Question: I am trying to import a sibling project 'tom-commons'. My project 'budget_assistant' needs 'tom-commons' as a dependency, and they are both in the same workspace folder, not nested. It works fine in Intellij IDEA and the command line. But Eclipse does not seem to like it.

I don't think it is liking the ".." relative path and Eclipse must think it is a folder nested under my project. Is there a way to resolve this dependency into an absolute URL?
Here is my 'settings.gradle'
'''
include ':..:tom-commons'
'''
And here is my 'build.gradle'
'''
repositories {
mavenCentral()
}
apply plugin: 'java'
apply plugin: 'eclipse'
apply plugin: 'idea'
dependencies {
compile group: 'com.google.guava', name: 'guava', version: '18.0'
compile 'org.xerial:sqlite-jdbc:3.8.7'
compile 'net.jcip:jcip-annotations:1.0'
compile 'joda-time:joda-time:2.7'
compile project(':..:tom-commons')
}
sourceSets {
main.java.srcDir "src/main/java"
}
jar {
from configurations.compile.collect { entry -> zipTree(entry) }
}
'''
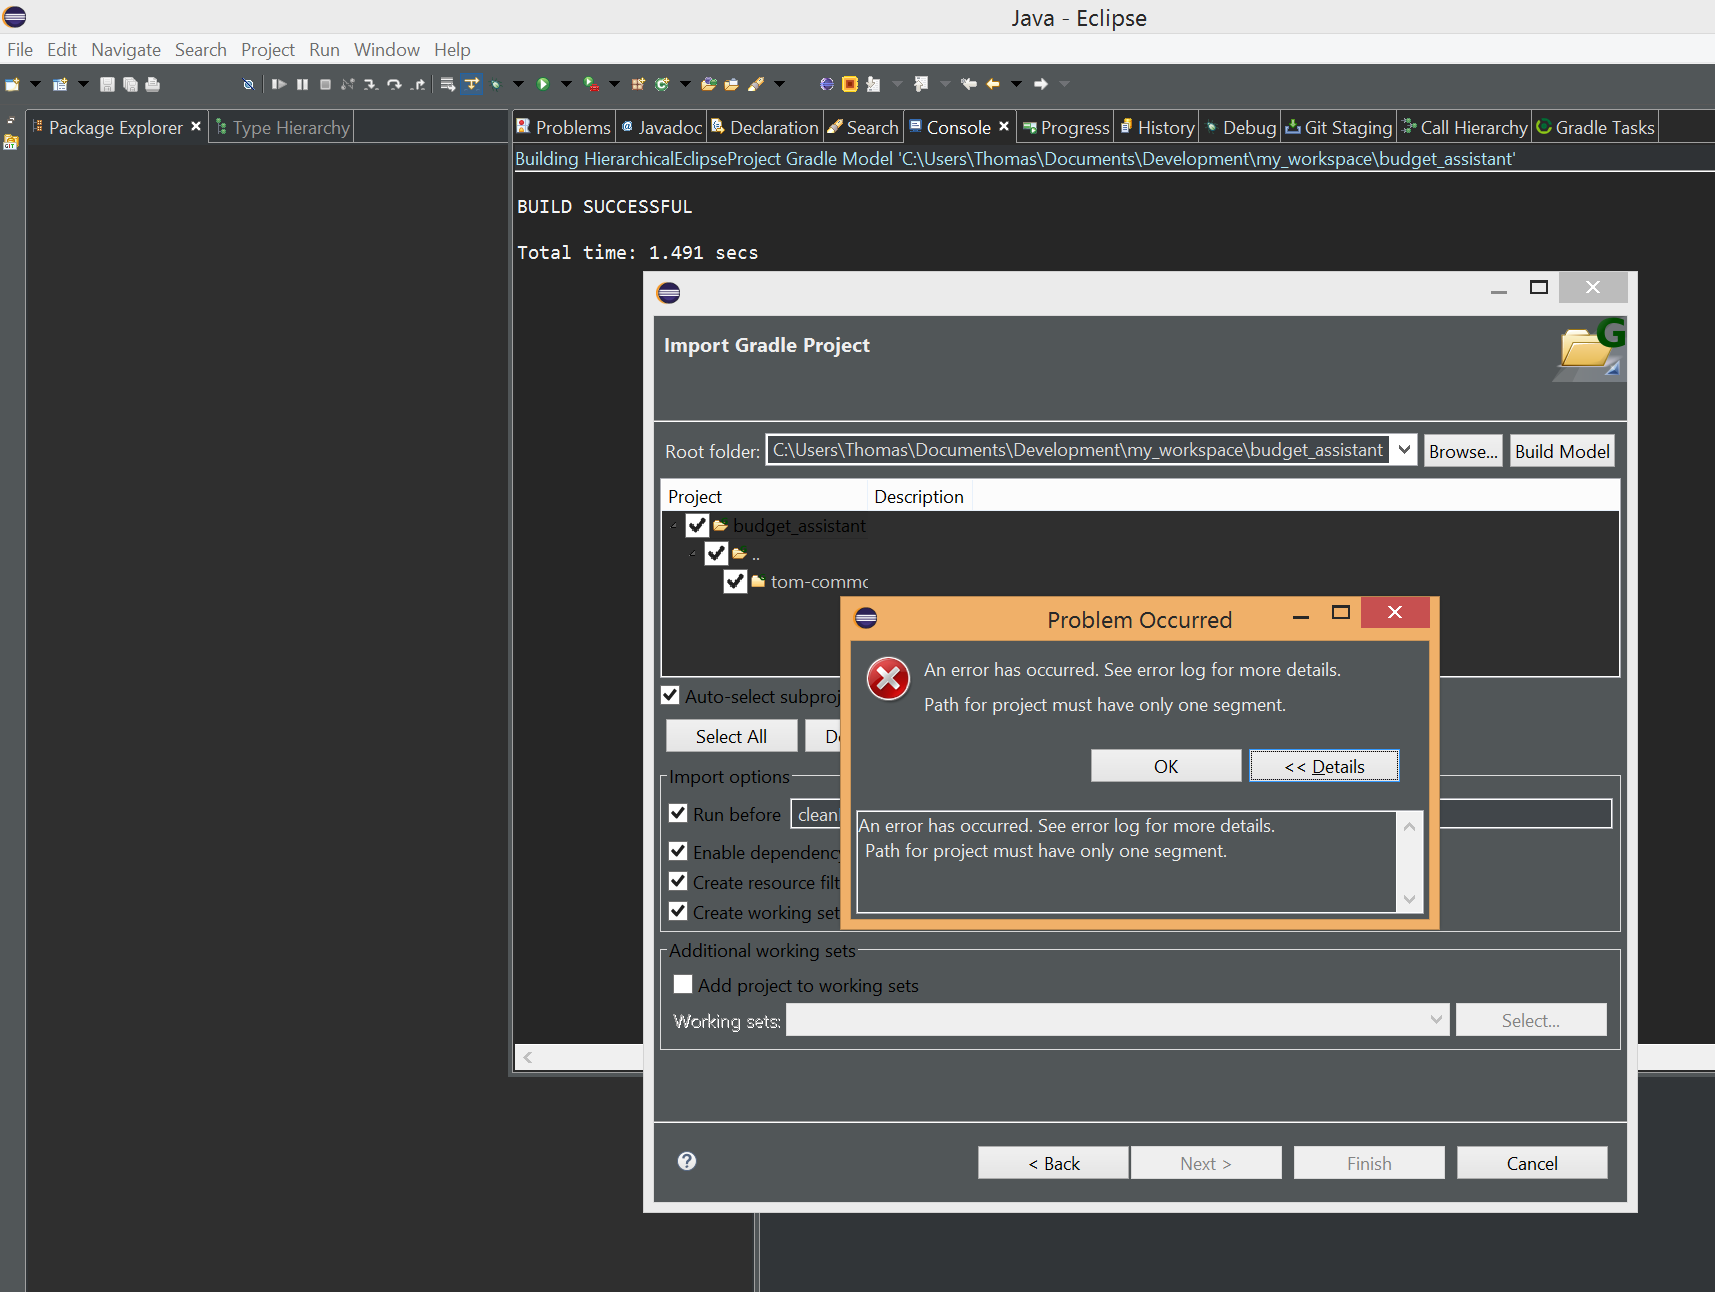
Answer: The problem is that you are implicitly creating a project called ":.." and the Gradle tooling API directly reflects that in its project model as an "EclipseProject" who's name is "..". But. ".." is not a valid name for a project in an Eclipse workspace which causes the exception.
I still think this is a bug, in a sense. As we can put some blame on both Gradle tooling API for returning something illegal; and the tooling for not handling this 'junk' data more gracefully.
But really, I think you do not want a ":.." project. Rather you just want a ":ChildA" and ":ChildB" project which are direct children of ":" (in terms of project hierarchy), but are located as siblings in terms of where they reside on disk.
This kind of layout is most easily accomplished with 'includeFlat' (see <URL> in settings.gradle.
In settings.gradle:
'''
includeFlat 'ChildA','ChildB'
'''
In build.gradle refer to children as ":ChildA" and ":ChildB" e.g:
'''
dependencies {
compile project(':ChildA')
compile project(':ChildB')
}
'''
See my <URL>.